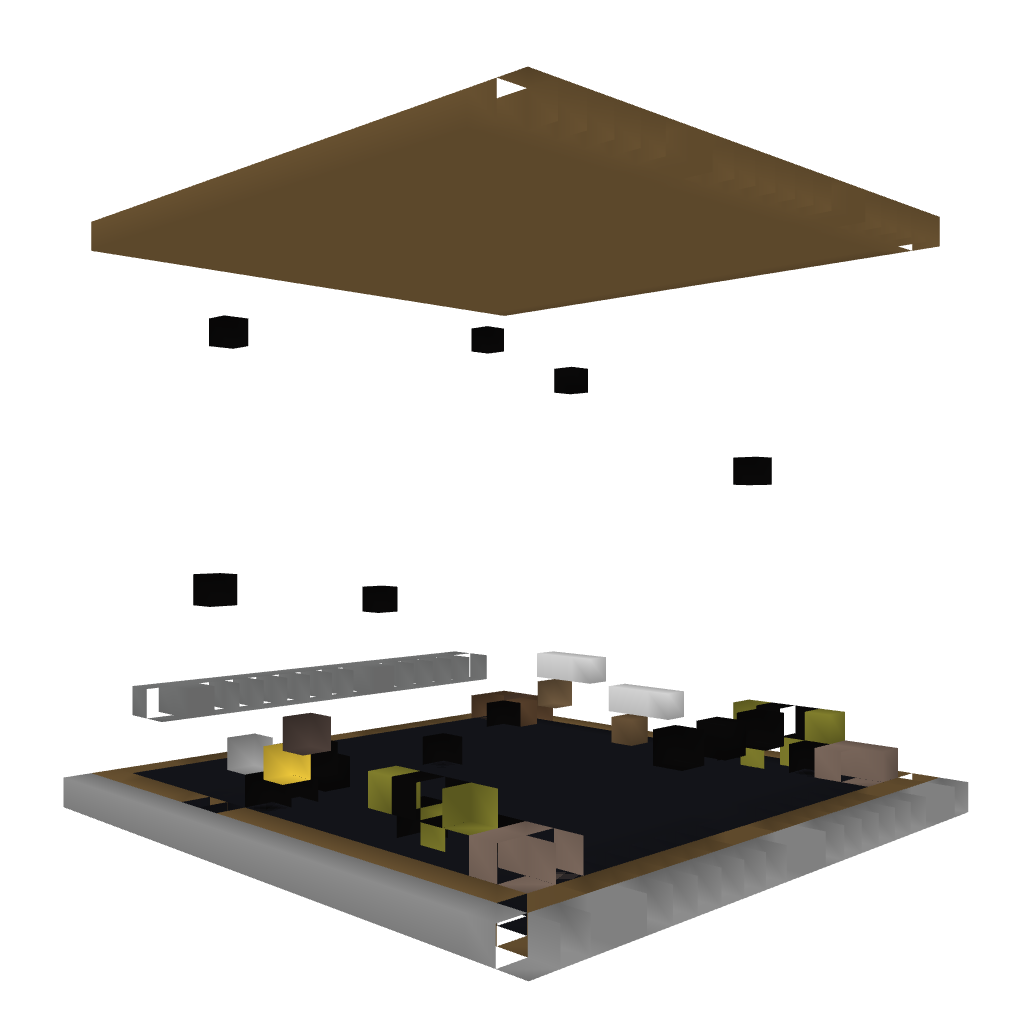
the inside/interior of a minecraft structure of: My House By niero